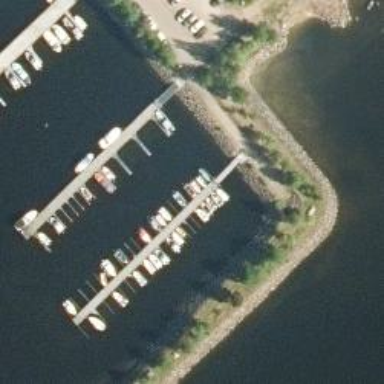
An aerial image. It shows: Man-made pier.